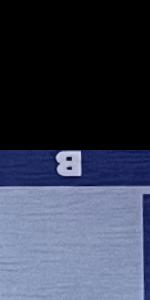
Label: Empty